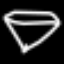
Label: diamond